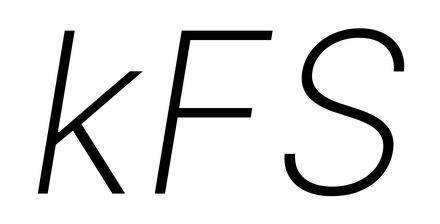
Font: Inter-Italic_ExtraLight_Italic